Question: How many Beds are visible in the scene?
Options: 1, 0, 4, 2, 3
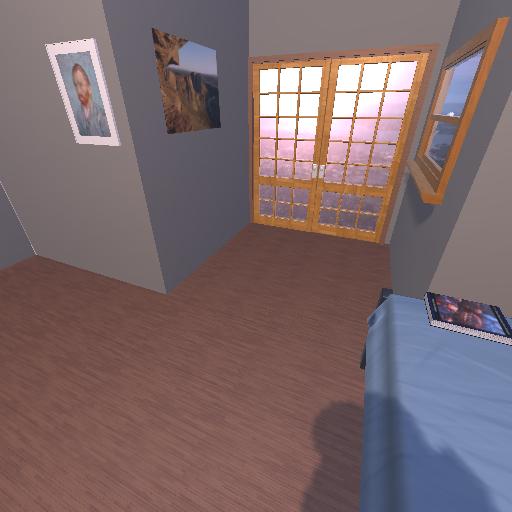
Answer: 1